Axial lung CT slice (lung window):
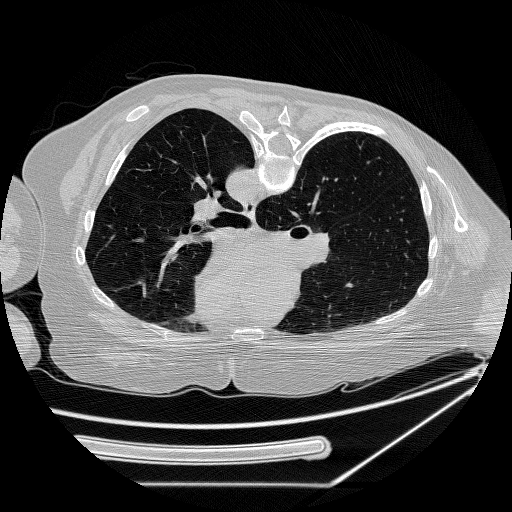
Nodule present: no